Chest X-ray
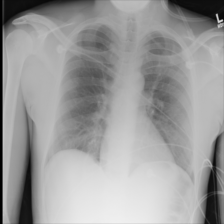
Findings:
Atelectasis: negative
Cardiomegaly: negative
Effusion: negative
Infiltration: positive
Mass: negative
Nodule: negative
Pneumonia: negative
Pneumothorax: negative
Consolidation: negative
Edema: negative
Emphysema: negative
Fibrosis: negative
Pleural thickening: negative
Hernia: negative